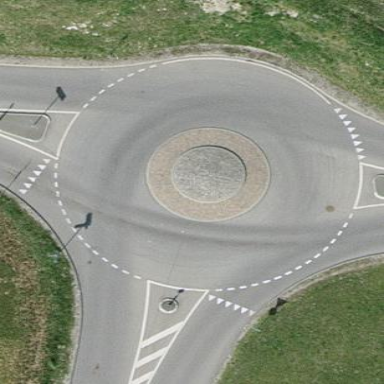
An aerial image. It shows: Tertiary road with asphalt surface leading to roundabout.